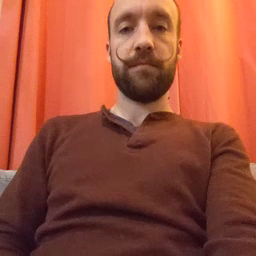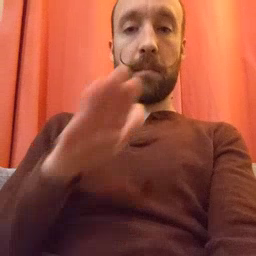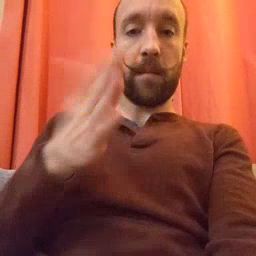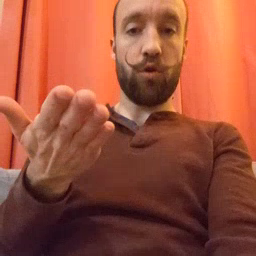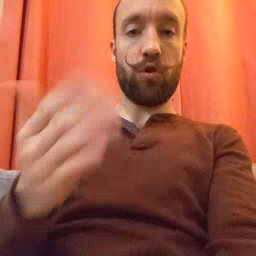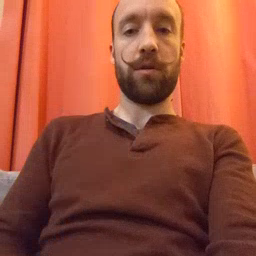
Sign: book